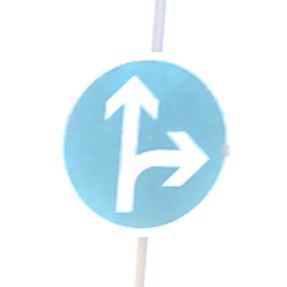
Verkehrszeichen: VorgeschriebeneFahrtrichtungGeradeausOderRechts
Umgebung: Outdoor, RoadRail
Tageszeit: SunriseSunset
Wetter: PartlyCloudy
Licht: Natural
Jahreszeit: NotSpecified
Kontrast: HighContrast